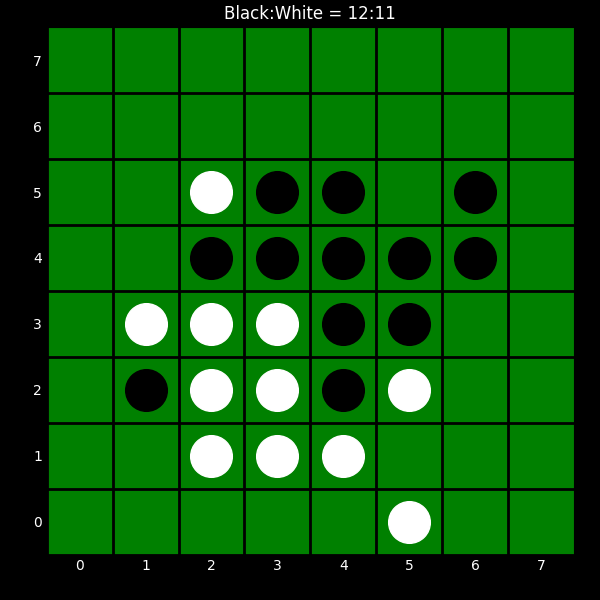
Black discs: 12
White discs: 11